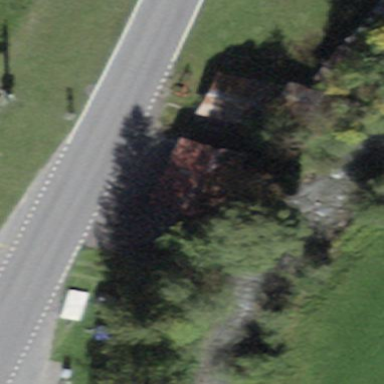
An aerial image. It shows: Garage.